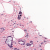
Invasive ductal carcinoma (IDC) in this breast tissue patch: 1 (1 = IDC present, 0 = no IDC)